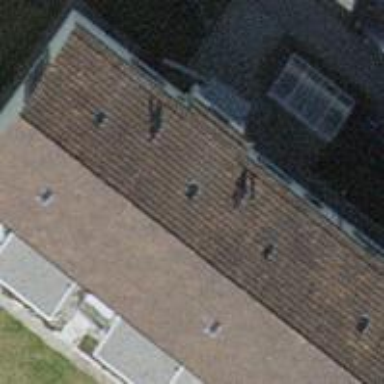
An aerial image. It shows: Apartments building with gabled tile roof.